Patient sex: M
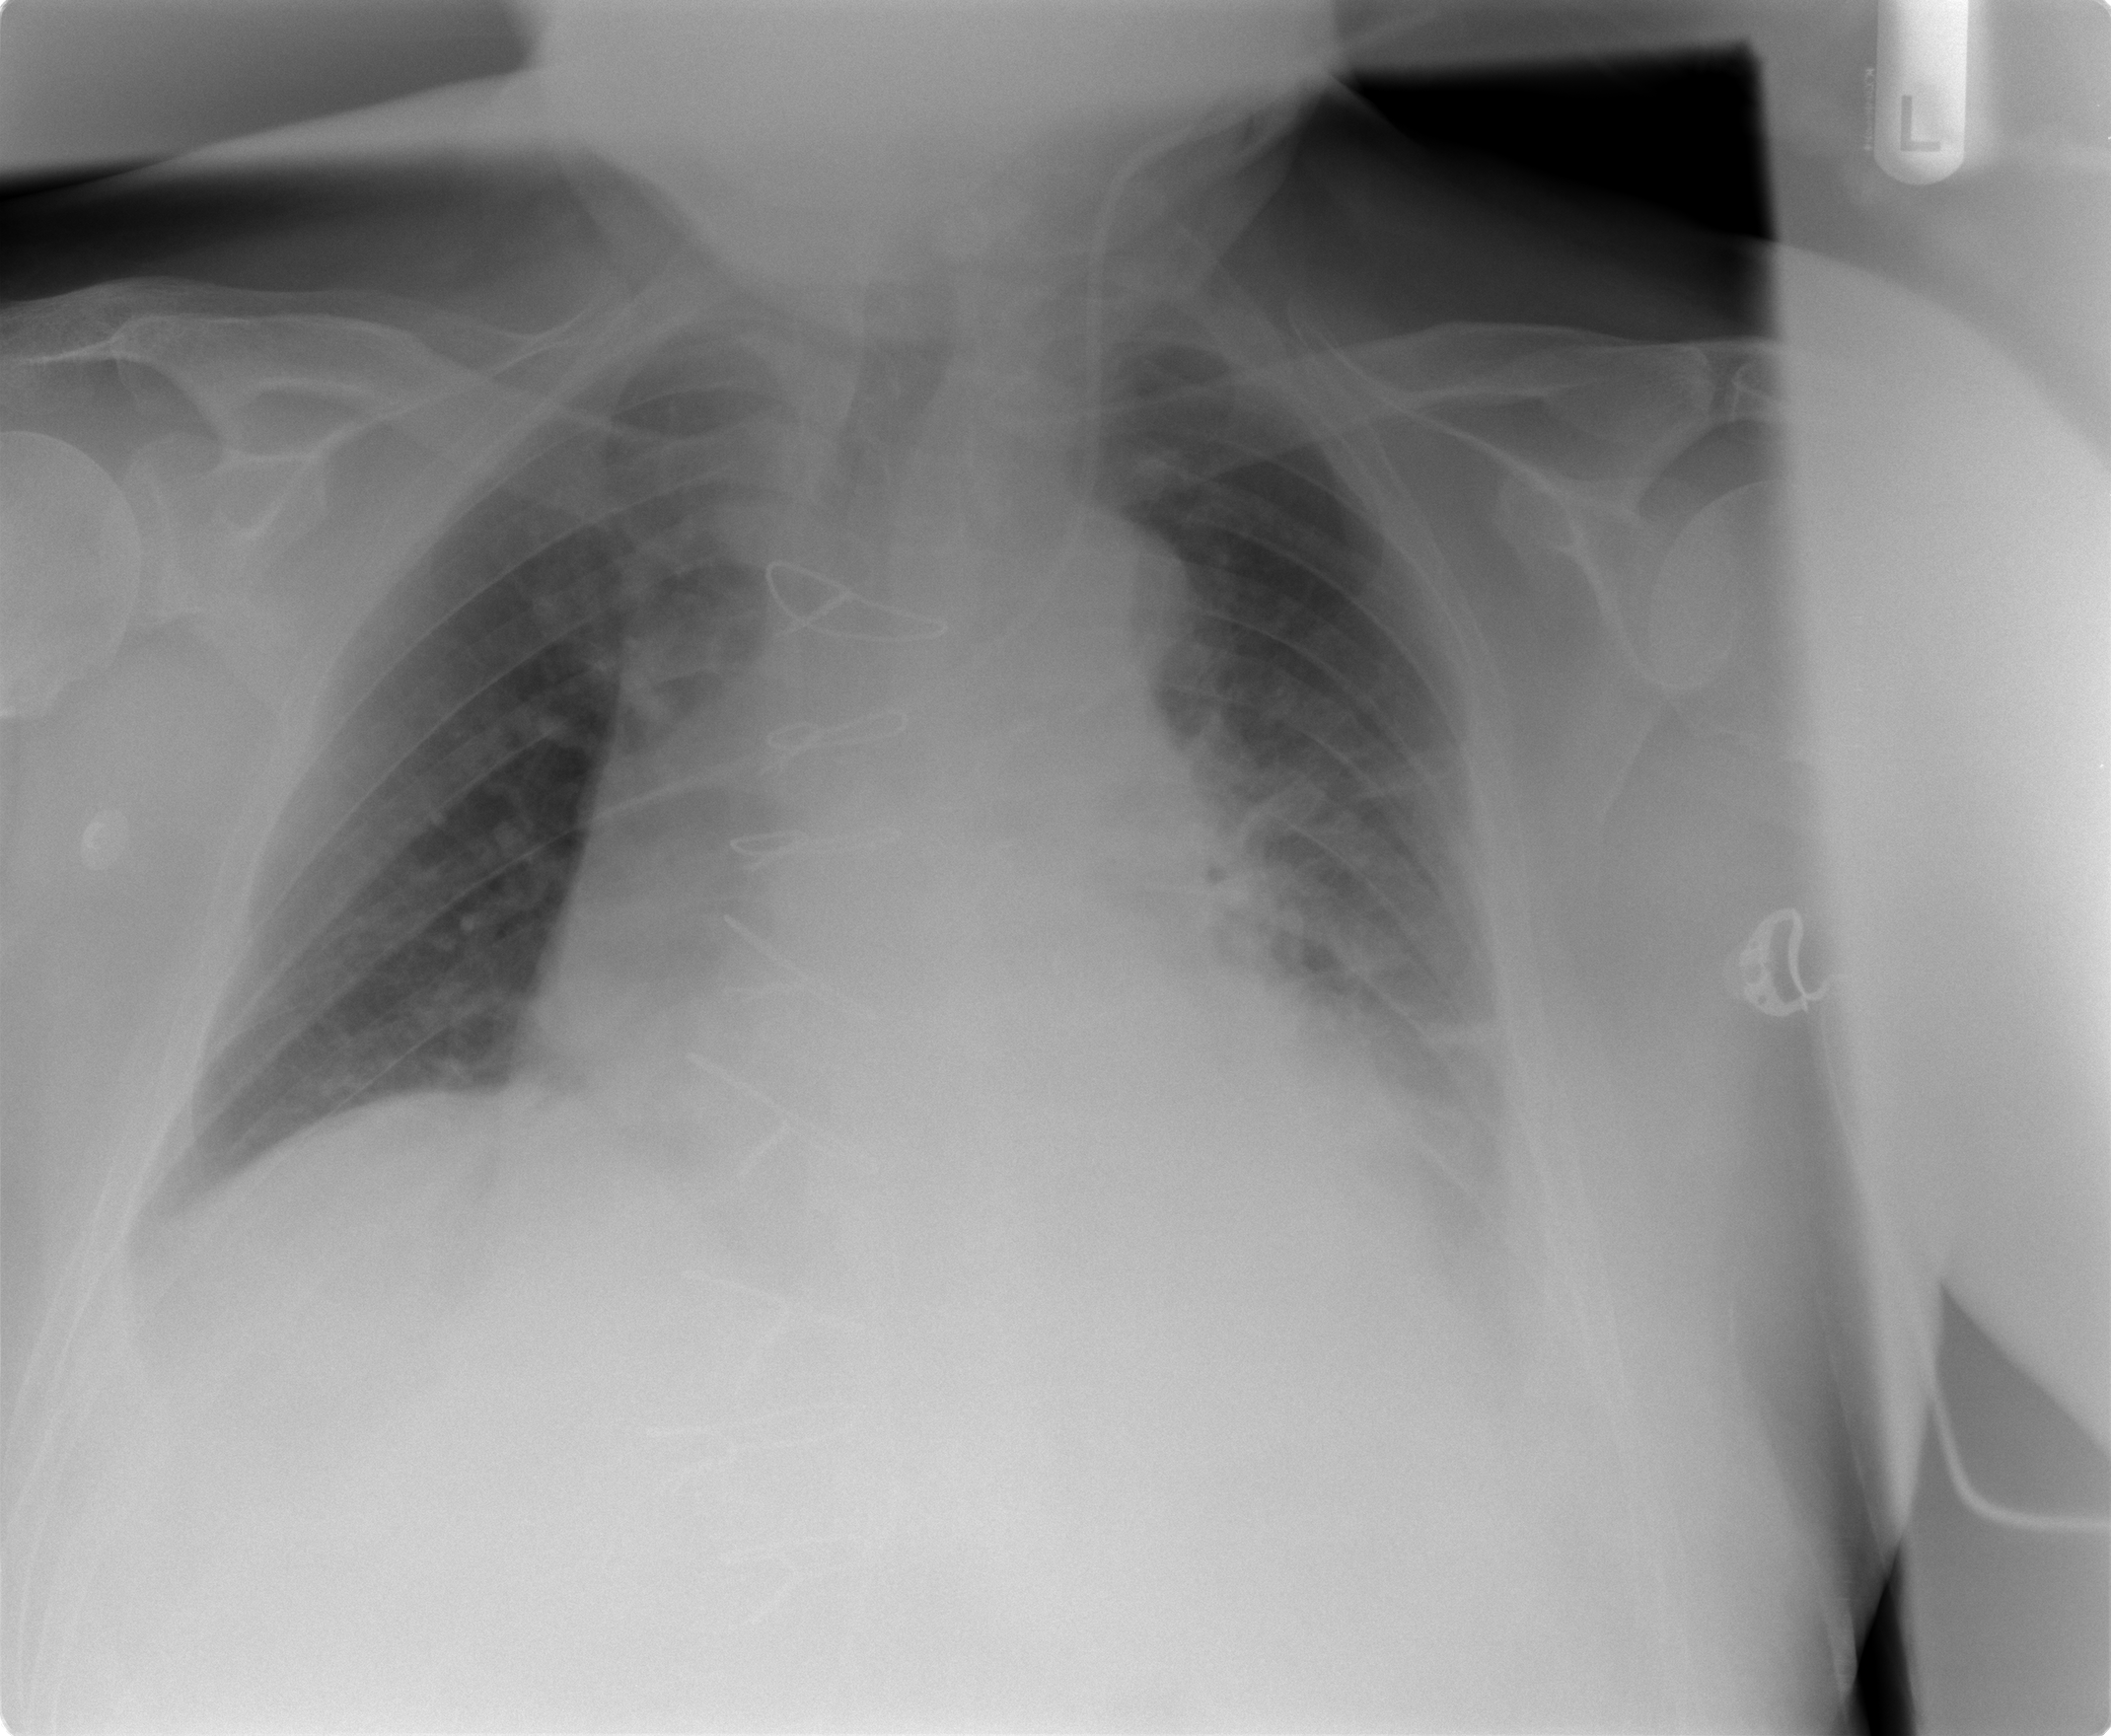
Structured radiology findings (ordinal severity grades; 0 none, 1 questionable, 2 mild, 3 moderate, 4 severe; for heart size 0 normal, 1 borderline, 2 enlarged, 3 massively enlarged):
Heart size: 3
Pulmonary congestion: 1
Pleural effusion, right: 0
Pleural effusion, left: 2
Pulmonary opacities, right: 0
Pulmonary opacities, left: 0
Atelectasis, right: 0
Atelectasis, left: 2